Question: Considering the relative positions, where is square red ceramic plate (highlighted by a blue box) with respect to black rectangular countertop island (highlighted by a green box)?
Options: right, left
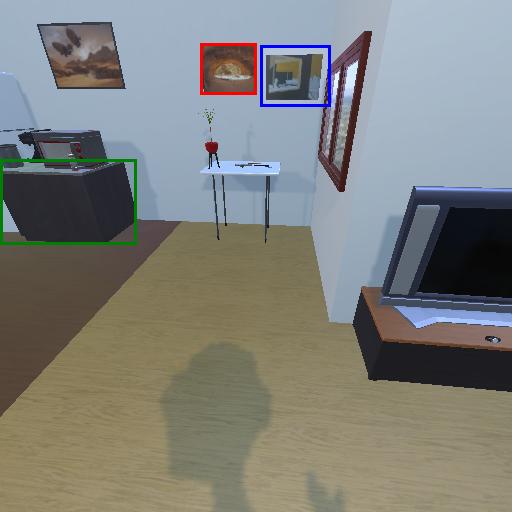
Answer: right